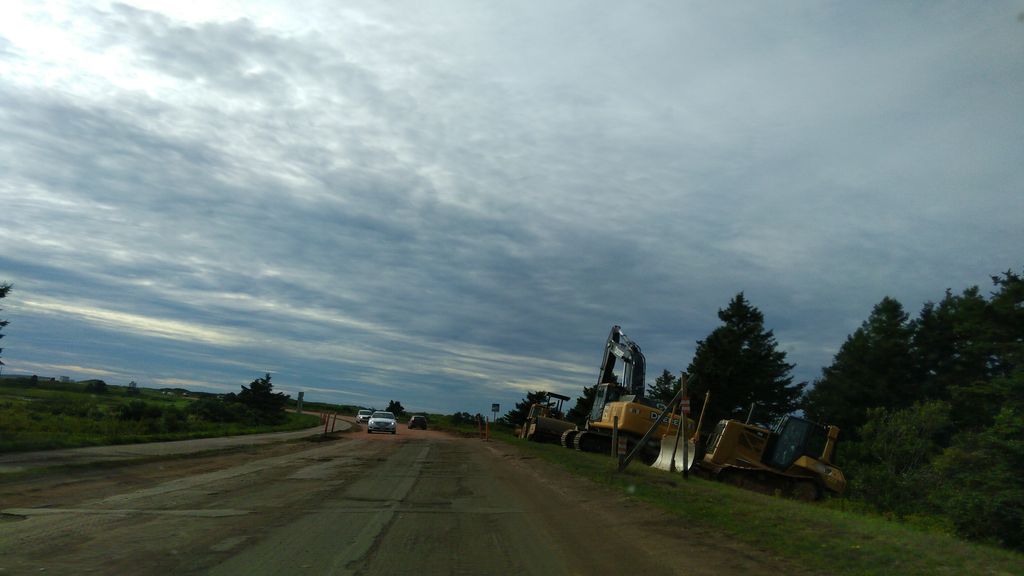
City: charlottetown